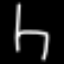
Label: chair